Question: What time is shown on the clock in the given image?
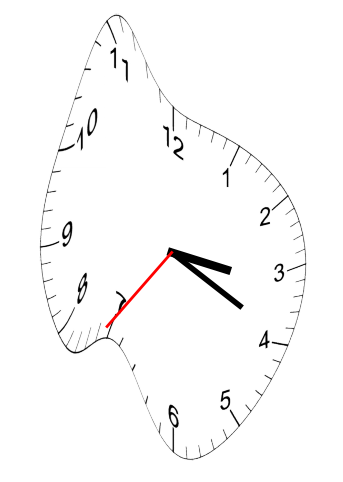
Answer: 03:19:36